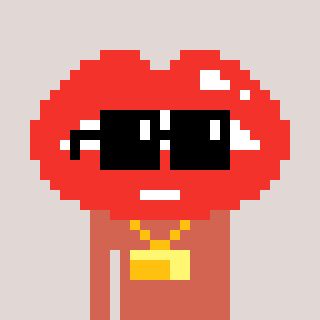
a pixel art character with square black sunglasses, a lips-shaped head and a peachy-colored body on a warm background